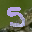
Label: 5